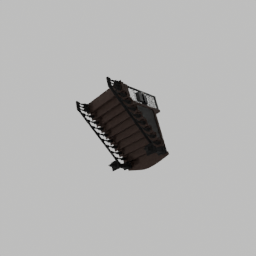
Label: architecture